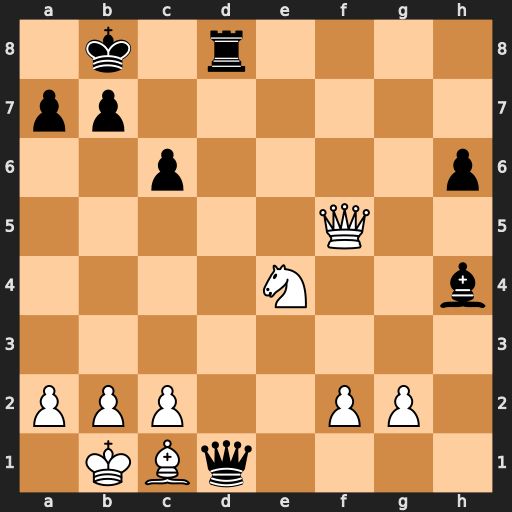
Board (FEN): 1k1r4/pp6/2p4p/5Q2/4N2b/8/PPP2PP1/1KBq4
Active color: w
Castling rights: -
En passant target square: -
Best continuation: Qf4+ Ka8 Qxh4